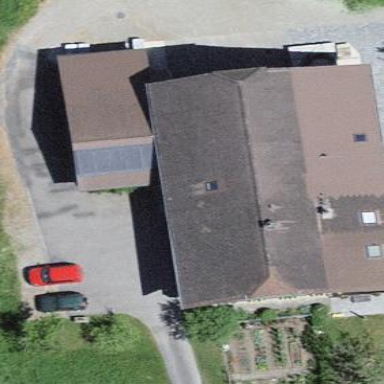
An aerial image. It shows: Farm building.